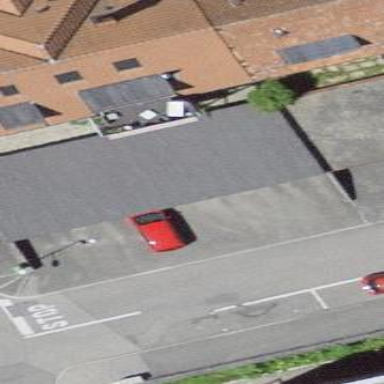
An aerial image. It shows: Flat-roofed garage.